Question: I want to know if it possible and how to implement following user action:
The user taps on a button that is shown as UIView on a tableView row. After tapping on the button, a UIView containing buttons should appear, like in the image below:

UPDATED QUESTION:
I have changed my requirements. The UIView should be shown after swipping the row from left to right.
I have included following code to my cellForRowAtIndexPath method:
'''
//swipe left-right
UISwipeGestureRecognizer *swipeLeftRight = [[UISwipeGestureRecognizer alloc] initWithTarget:self action:@selector(handleGestureLeftRight:)];
[swipeLeftRight setDirection:(UISwipeGestureRecognizerDirectionRight | UISwipeGestureRecognizerDirectionLeft )];
[cell addGestureRecognizer:swipeLeftRight];
//end of swipe left-right
'''
And I have added the handleGestureLeftRight method:
'''
-(void)handleGestureLeftRight:(UIGestureRecognizer *)gec
{
{
CGPoint p = [gec locationInView:self.tableView];
NSIndexPath *indexPath = [self.tableView indexPathForRowAtPoint:p];
if (gec.state == UIGestureRecognizerStateEnded) {
NSLog(@"GESTURE LEFT-->RIGHT DONE");
CGRect newSize = CGRectMake(0.0f ,0.0f, 150.f, 50.0f);
UIView *newView = [[UIView alloc] initWithFrame:newSize];
newView.backgroundColor = [UIColor redColor];
UIButton *button = [UIButton buttonWithType:UIButtonTypeRoundedRect];
[button addTarget:self
action:@selector(aMethod:)
forControlEvents:UIControlEventTouchDown];
[button setTitle:@"Close" forState:UIControlStateNormal];
button.frame = CGRectMake(80.0, 210.0, 160.0, 40.0);
[newView addSubview:button];
[self.view addSubview:newView];
}
}
}
'''
I hope it will work as desired, now I will need to add more buttons and to change all CGRectMake params, to fit all the buttons inside the UIView.
Now, that I have this done, I would ask you only this question:
How to setup the UIView coordinates to put it like the picture, that means just above the selected row?
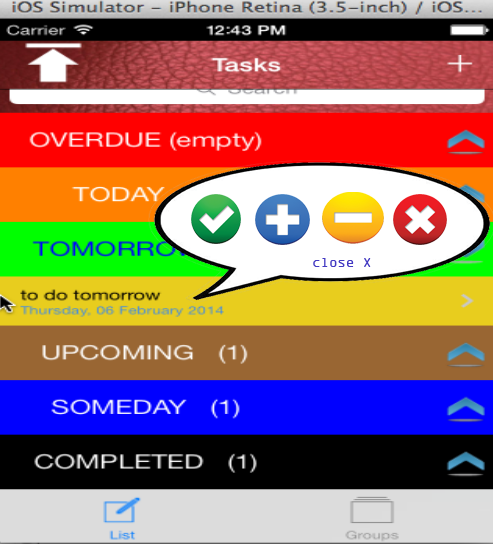
Answer: 1 . You can get the position of the cell on screen with:
'''
CGRect positionOnScreen = [tableView convertRect:self.frame toView:parentViewController.view];
'''
where 'self' is the UITableViewCell and 'parentViewController' is the the UIViewController containing the table. You need to do this in your custom cell. Then you can pass this value to your parent UIViewController. Add your pop-up view to your UIViewController using:
'''
[myPopUpView setFrame: CGRectMake(myPopUpView.Frame.Origin.x , positionOnScreen.origin.y - myTableCell.Frame.Size.Heigh - myCustomCell.Frame.Size.Height, myPopUpView.Frame.Size.Width, myPopUpView.Frame.Size.Width)];
myPopUpView.Alpha = 1;
'''
I assumed you had already created the pop-up view in your .XIB with the Alpha property equals 0.
2 . You can 'close' the pop-up by hiding it with:
'''
myPopUpView.Alpha = 0;
'''
You can also use 'addSubView:' and 'removeFromSuperview' for adding/removing the pop-up view instead of creating it in the .XIB and using the Alpha property.